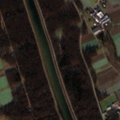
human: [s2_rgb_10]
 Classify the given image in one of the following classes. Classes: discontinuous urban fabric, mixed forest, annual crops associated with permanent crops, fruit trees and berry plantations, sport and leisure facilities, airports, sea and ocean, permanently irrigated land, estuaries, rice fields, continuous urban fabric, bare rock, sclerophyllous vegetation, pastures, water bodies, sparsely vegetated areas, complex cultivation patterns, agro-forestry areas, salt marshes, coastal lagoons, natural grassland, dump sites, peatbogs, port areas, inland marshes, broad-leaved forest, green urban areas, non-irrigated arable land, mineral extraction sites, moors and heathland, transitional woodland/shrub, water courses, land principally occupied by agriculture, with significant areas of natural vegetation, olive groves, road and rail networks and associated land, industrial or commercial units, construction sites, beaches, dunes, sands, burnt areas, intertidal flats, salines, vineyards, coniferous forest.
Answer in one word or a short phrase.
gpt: discontinuous urban fabric, non-irrigated arable land, broad-leaved forest